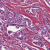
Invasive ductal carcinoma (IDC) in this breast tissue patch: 1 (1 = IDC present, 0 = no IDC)